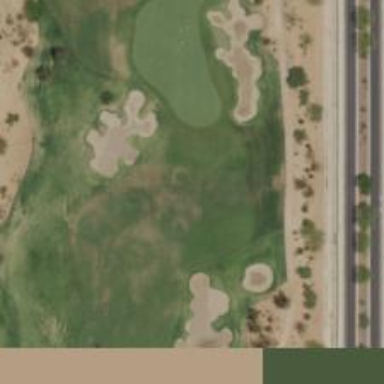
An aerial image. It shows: View of golf hole.